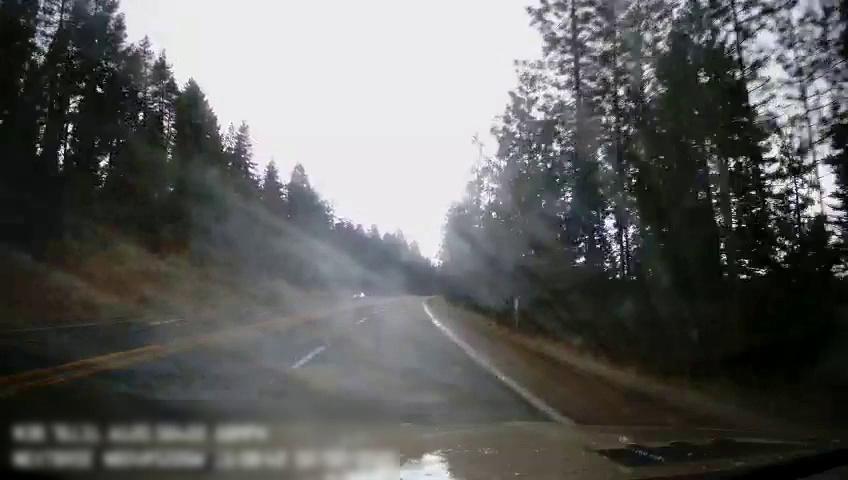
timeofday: Day
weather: Cloudy
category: Drivable Space
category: Vehicles | Car
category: Lanes | Current Lane
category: Lanes | Current Lane
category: Lanes | Alternate Lane